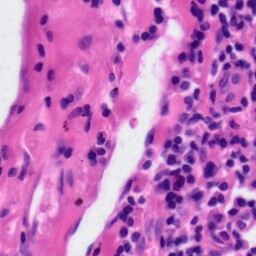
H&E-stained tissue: Tonsil